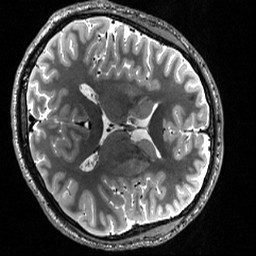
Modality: T2w
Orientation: axial
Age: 25
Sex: male
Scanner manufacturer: siemens
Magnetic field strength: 3 T
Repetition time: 3.2 s
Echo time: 0.566 s